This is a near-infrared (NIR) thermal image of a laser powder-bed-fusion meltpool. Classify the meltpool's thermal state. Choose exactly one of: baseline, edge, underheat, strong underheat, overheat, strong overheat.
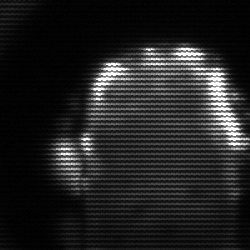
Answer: baseline